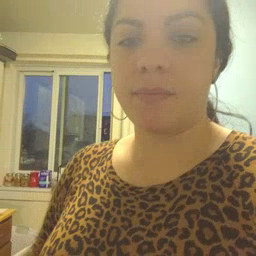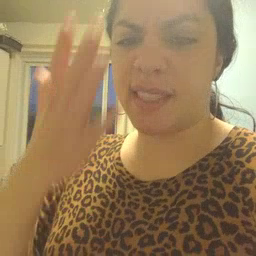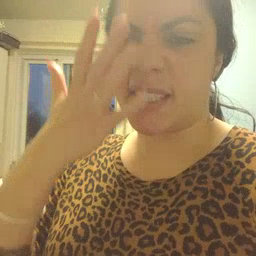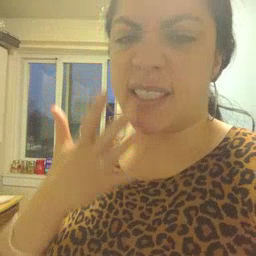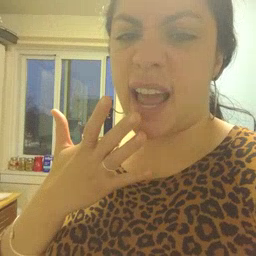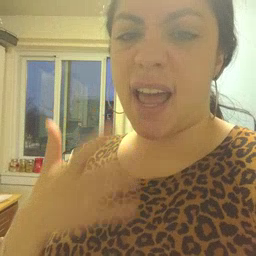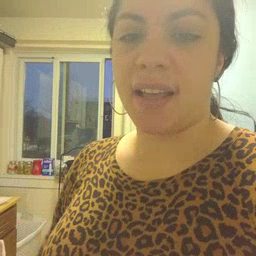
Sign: sad